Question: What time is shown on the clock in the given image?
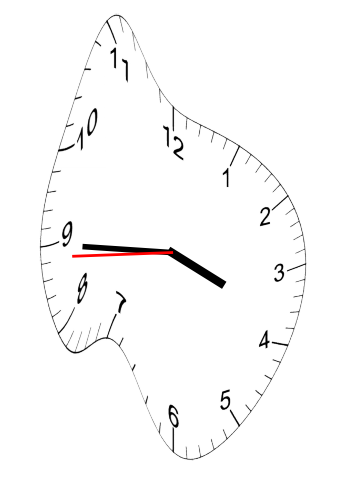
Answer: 03:44:44